Field crop: tomato
Growth stage: 1
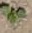
Species: solanum